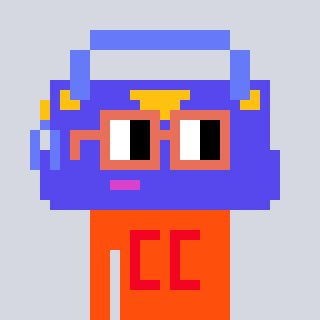
a pixel art character with square orange glasses, a bag-shaped head and a orange-colored body on a cool background